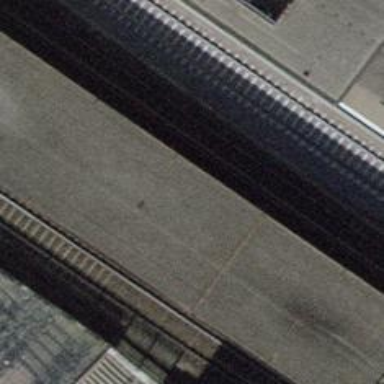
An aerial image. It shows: Stop position for public transport on the railway.